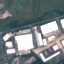
Land use / land cover: Industrial